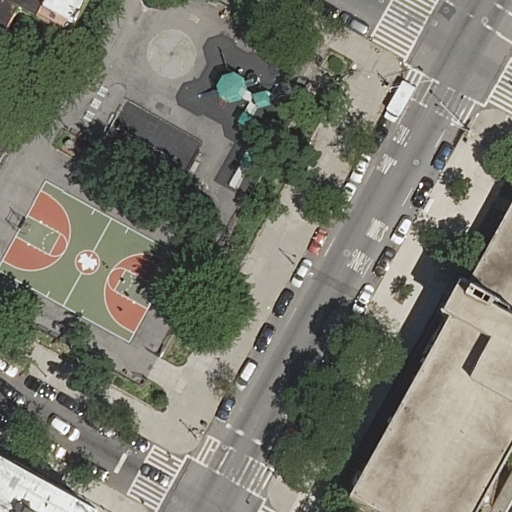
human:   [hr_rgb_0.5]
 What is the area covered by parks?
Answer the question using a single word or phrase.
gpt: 4504m2

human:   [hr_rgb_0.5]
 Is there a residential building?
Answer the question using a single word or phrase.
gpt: yes

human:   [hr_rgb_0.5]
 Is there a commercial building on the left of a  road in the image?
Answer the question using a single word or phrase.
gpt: no

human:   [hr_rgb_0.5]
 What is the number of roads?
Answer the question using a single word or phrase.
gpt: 5

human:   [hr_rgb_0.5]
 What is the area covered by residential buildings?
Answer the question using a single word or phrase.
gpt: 148m2

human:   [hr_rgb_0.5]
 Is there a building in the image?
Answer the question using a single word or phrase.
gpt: yes

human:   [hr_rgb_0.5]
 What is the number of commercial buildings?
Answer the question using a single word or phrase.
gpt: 0

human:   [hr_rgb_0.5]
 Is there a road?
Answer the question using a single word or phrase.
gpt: yes

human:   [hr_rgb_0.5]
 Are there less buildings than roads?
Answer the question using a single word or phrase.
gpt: no

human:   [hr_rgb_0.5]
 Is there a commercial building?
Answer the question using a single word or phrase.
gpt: no

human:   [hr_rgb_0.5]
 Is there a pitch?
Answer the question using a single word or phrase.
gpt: yes

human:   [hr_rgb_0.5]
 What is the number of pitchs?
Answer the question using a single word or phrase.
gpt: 2

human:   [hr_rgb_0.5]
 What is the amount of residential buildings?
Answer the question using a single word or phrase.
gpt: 5

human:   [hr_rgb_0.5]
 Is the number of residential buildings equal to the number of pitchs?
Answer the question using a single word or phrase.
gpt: no

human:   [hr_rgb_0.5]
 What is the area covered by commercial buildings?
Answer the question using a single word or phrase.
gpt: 0m2

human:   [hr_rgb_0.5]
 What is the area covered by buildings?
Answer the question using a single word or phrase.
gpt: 1172m2

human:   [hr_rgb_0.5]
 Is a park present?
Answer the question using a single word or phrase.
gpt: yes

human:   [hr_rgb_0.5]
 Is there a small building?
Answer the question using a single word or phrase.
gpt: yes

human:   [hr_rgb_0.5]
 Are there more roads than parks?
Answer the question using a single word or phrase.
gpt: yes

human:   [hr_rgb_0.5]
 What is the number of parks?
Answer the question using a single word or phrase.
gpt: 1

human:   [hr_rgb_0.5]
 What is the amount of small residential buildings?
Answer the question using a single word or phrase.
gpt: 5

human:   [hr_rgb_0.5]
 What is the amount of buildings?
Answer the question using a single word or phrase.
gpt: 6

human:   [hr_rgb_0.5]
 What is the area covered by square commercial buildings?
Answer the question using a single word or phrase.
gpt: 0m2

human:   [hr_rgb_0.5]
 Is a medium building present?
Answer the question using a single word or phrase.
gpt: no

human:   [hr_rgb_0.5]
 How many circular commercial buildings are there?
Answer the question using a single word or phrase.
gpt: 0

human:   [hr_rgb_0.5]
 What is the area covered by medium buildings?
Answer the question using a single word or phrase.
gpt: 0m2

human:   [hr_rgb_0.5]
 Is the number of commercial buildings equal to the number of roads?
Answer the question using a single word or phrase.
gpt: no

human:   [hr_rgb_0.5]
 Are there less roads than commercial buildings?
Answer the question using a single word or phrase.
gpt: no

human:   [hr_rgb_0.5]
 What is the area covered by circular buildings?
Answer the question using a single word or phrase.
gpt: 0m2

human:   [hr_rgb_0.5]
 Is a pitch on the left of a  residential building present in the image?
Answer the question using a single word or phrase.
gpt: yes

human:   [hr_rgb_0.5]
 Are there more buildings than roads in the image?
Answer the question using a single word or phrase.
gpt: yes

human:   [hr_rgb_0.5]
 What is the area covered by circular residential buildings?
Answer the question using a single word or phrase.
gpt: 0m2

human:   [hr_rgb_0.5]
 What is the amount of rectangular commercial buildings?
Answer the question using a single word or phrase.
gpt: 0

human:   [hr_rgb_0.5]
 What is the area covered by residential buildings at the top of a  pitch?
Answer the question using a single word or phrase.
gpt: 70m2

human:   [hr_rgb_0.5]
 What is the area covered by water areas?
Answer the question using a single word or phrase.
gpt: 0m2

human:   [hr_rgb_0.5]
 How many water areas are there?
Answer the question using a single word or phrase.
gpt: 0

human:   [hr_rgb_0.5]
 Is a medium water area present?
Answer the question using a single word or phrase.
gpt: no

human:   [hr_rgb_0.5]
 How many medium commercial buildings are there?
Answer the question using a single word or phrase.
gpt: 0

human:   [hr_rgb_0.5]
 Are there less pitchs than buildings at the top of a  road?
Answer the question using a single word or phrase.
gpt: yes

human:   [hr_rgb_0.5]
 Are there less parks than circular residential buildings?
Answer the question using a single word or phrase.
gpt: no

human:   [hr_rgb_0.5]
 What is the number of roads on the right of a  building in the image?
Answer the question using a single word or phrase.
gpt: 4

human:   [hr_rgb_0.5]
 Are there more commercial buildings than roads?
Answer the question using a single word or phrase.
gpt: no

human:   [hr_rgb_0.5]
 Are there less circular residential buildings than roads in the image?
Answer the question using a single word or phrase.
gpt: yes

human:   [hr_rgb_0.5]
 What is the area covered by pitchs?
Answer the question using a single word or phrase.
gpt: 615m2

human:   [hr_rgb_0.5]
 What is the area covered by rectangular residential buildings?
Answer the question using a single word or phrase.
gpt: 121m2

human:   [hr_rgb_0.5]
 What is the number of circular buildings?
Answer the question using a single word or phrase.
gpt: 0

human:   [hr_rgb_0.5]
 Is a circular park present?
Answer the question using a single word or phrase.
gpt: no

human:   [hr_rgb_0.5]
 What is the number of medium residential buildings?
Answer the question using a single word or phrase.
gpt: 0

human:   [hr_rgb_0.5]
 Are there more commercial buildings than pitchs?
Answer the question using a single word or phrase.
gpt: no

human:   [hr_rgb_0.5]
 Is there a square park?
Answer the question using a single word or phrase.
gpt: no

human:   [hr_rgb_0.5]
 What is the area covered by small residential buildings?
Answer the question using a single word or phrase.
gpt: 148m2

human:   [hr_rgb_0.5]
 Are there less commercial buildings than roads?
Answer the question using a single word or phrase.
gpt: yes

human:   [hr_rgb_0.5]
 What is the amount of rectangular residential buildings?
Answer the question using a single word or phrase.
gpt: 4

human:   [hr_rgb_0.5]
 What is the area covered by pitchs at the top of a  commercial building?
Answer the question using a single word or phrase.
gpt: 0m2

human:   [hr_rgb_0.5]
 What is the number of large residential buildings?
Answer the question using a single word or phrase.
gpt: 0

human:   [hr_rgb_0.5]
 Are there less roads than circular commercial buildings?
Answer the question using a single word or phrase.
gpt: no

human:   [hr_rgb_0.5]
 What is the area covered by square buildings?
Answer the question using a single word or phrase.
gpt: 0m2

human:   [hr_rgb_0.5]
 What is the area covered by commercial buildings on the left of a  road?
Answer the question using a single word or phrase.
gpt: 0m2

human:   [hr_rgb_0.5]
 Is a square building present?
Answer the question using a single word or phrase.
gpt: no

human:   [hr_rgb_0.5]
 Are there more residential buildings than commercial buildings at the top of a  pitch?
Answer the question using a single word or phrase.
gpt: yes

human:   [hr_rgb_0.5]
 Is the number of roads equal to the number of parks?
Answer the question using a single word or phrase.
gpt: no

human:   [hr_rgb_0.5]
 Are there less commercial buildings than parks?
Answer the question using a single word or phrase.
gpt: yes

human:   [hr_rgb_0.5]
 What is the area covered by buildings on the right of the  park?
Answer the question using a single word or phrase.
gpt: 1023m2

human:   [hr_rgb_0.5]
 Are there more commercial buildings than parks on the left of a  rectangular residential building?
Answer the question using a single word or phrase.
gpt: no